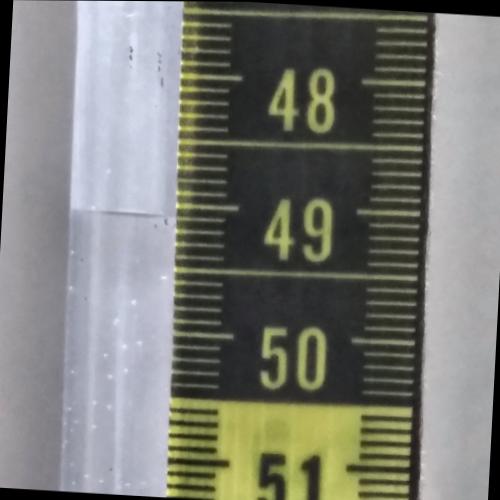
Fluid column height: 49.1 cm